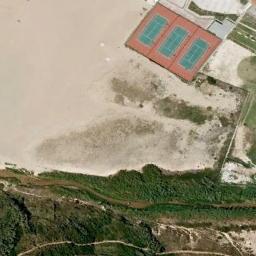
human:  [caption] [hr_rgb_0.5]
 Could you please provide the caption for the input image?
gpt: The tennis court is on the bare land next to some trees .

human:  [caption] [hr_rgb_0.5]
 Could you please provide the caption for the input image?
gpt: Tennis court on bare ground next to lawn .

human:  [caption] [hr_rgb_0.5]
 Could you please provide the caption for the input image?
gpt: The vacant lot is next to the tennis court .

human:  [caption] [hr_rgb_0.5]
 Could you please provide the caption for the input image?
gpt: There is a tennis court on the picture .

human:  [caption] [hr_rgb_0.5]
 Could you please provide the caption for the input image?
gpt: The tennis courts are beside a sand beach .